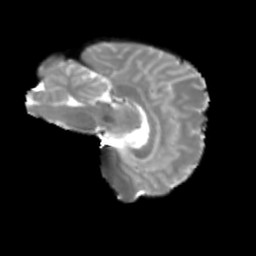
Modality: T2w
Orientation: sagittal
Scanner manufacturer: siemens
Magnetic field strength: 3 T
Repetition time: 4 s
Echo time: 0.0594 s